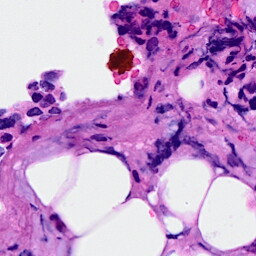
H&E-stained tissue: Breast